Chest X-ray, AP view. Patient: 46 years old, sex M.
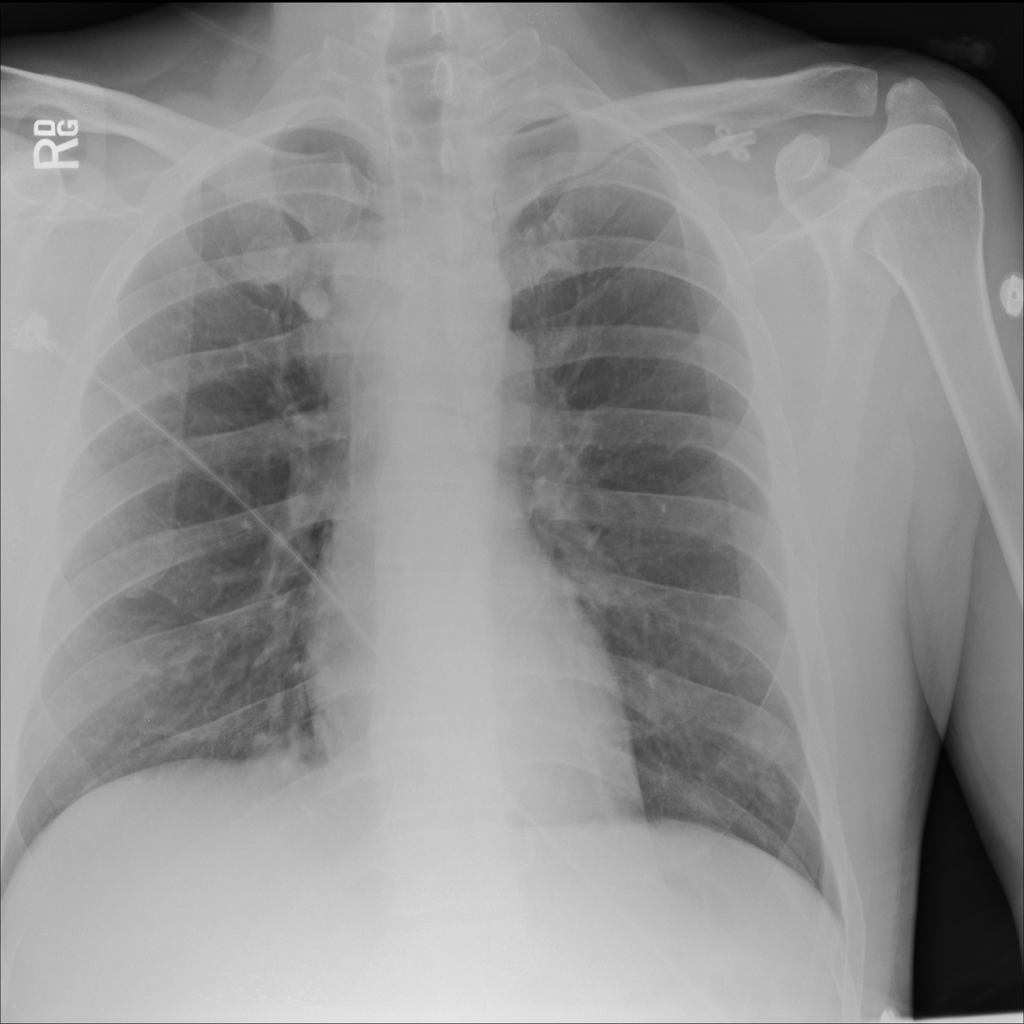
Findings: No Finding